Question: I want to compare two values in the same columns in google apps script to get a specific cell, but I've failed to do it.
Here's the code i've tried, and I will put you the screen of my data test.
Thank you in advance.
'''
function myFunction() {
var ss = SpreadsheetApp.getActiveSpreadsheet()
var data = ss.getDataRange().getValues();
var lr = ss.getLastRow();
for (i = 2; i < lr +1; i++){
var store =data[i][0];
if (data[i][0] == data[i+1][0]) {
var total = data[7][5];
logger.log(total)
}
}
}
'''

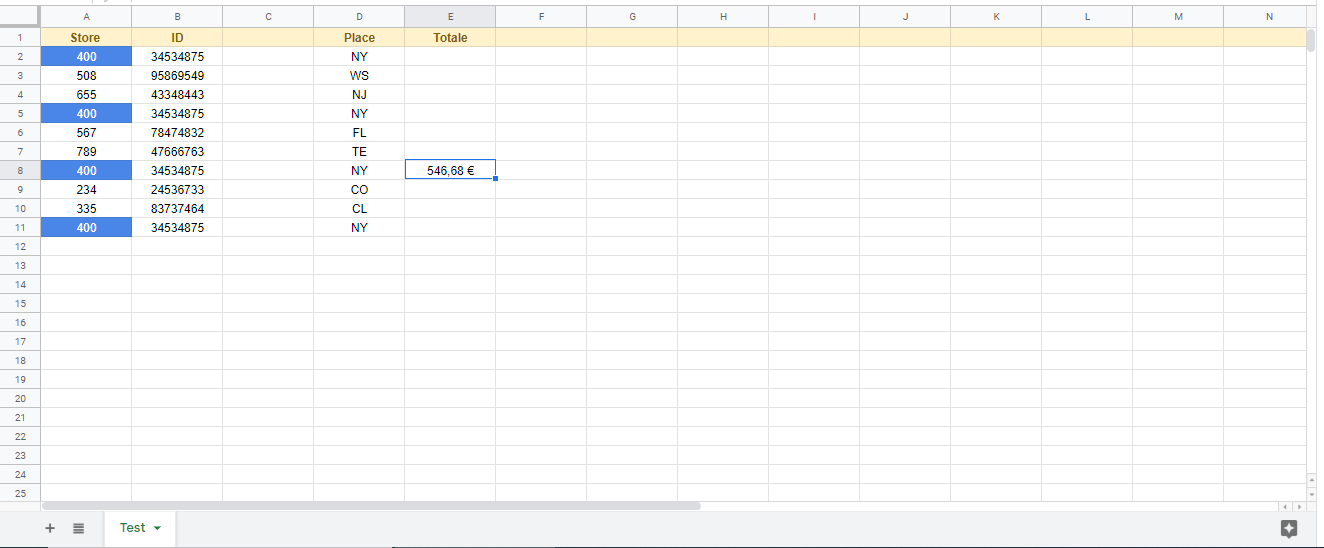
Answer: To compare A2 against A5,A11,A8, use <URL>
'''
const isEqual = (e1,e2) => e2.map(row => data[row-1][0]).every(e => e === data[e1-1][0]);
console.log(isEqual(2,[5,11,8]));
if(isEqual(2,[5,11,8])) return data[8-1][4];
'''